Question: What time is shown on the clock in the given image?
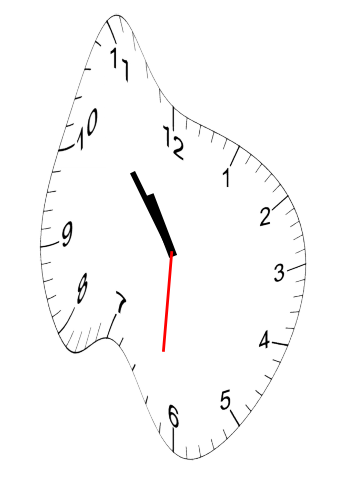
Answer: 10:53:31